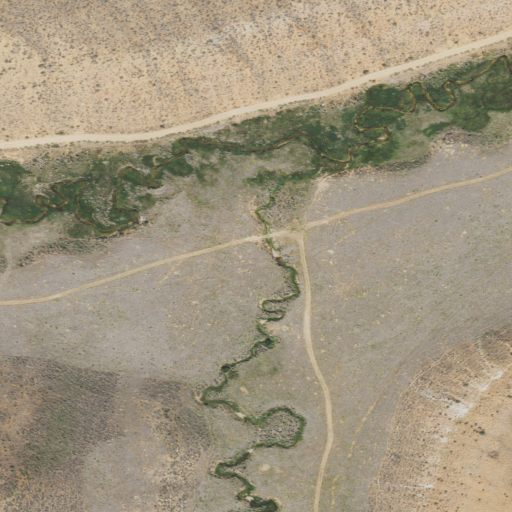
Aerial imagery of valley in Utah named Spring Canyon containing shrub, grassland, and woody wetlands